Question: I was trying to create a simple rotating planet with css and javascript. First I tried to put the image as a background, which worked fine in all browsers but the background-position animation had very poor performance in IE and quickly raised RAM usage (50-100 MB increase per second) until the browser crahsed. Then I decided to try using image in the planet div and animate its position which resulted in smooth animation with low memory consumption, but as you can see in the image below the image leaks beyond the border. The planet div has 'border-radius: 50%'.
I've tried adding 'overflow: hidden' to the planet but that didn't work. Is there a way, to prevent the leak from happening other than using some kind of mask?

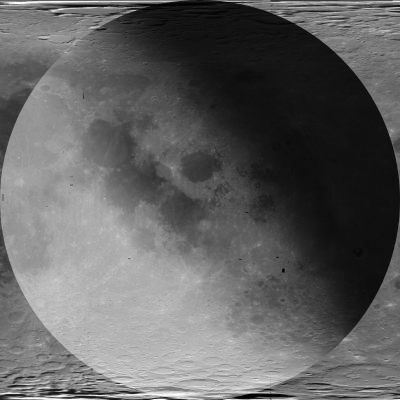
Answer: So to answer my question, css3pie is not able to clip content in IE 7 and 8, therefore it is not possible.